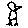
Label: bird